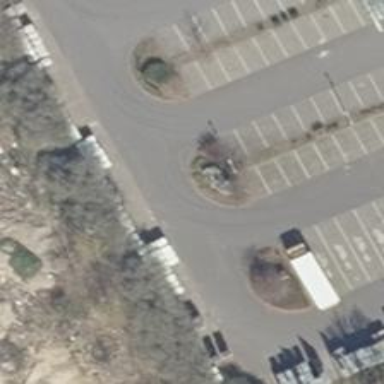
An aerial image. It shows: Asphalt parking aisle designated as service road.